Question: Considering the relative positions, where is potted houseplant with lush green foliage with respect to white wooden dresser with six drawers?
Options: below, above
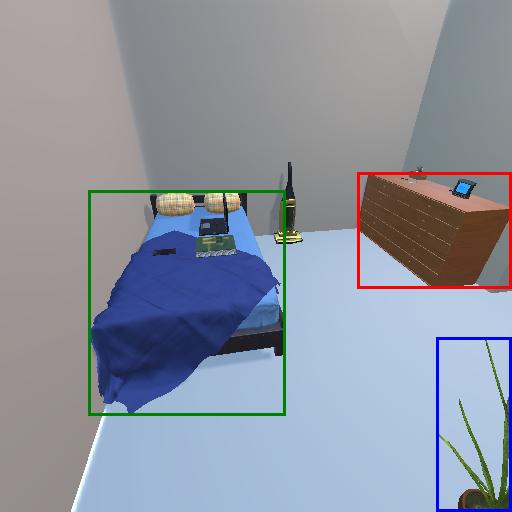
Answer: below